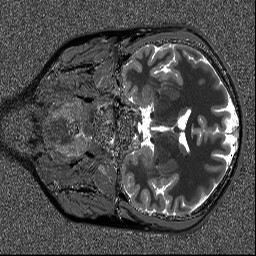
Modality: T1map
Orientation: coronal
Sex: female